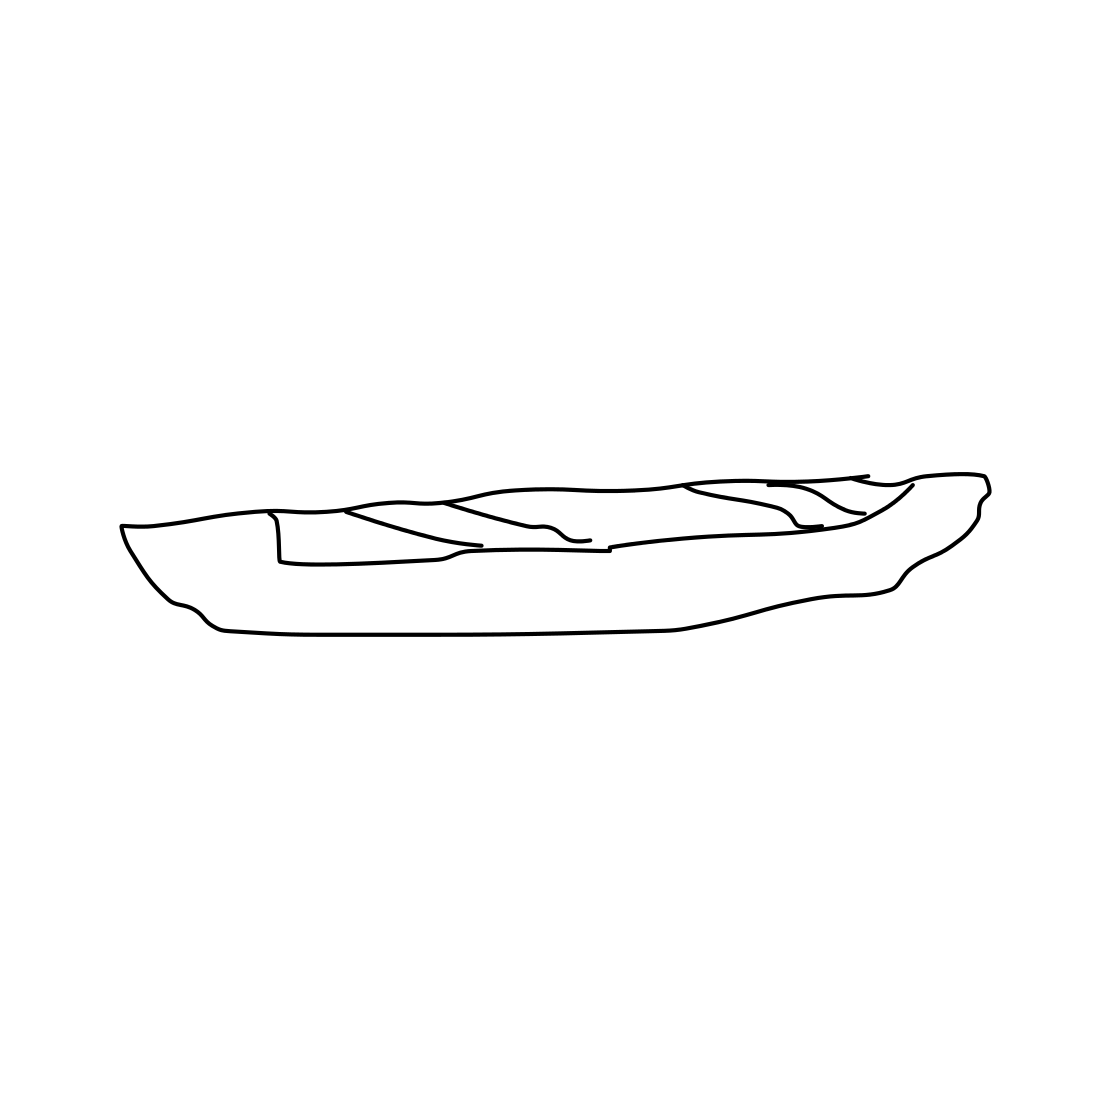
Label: canoe